Interaction volume radius: 5 \u00c5
Interaction volume height: 10 \u00c5
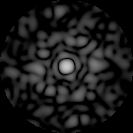
Disorder parameter: 0.8733